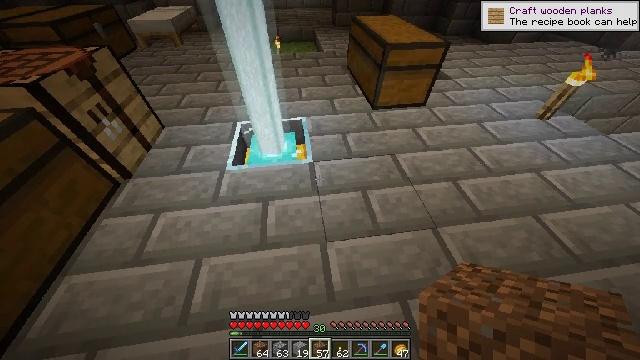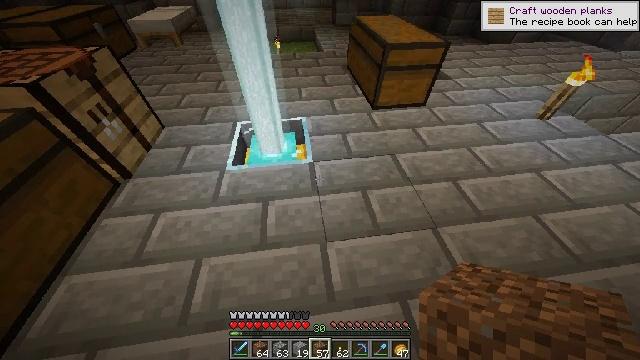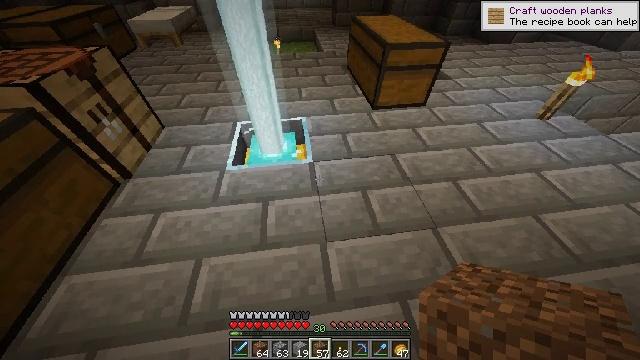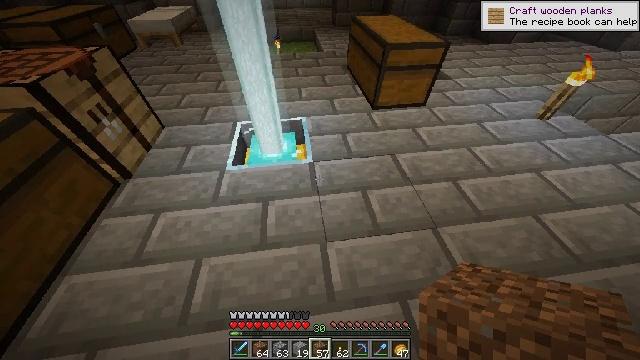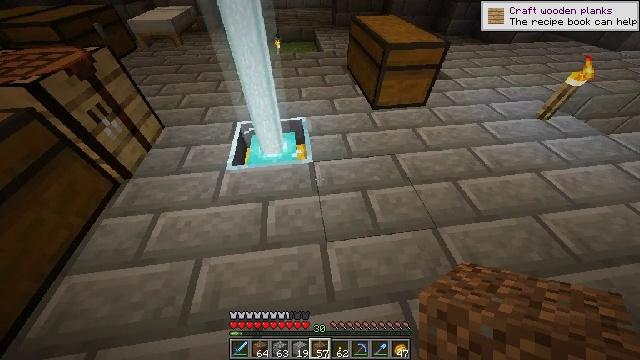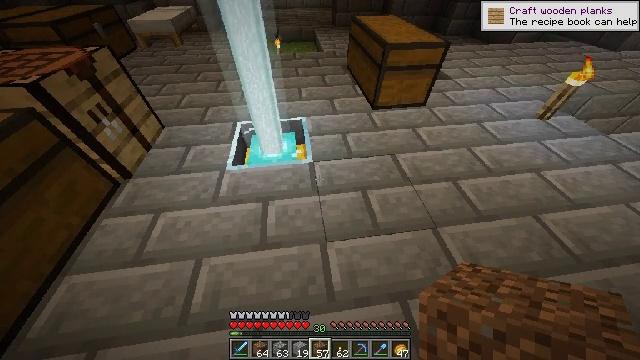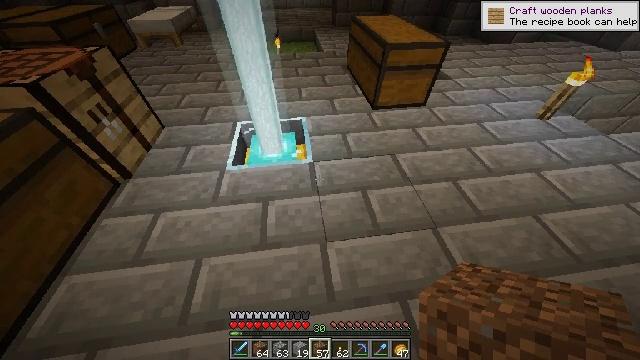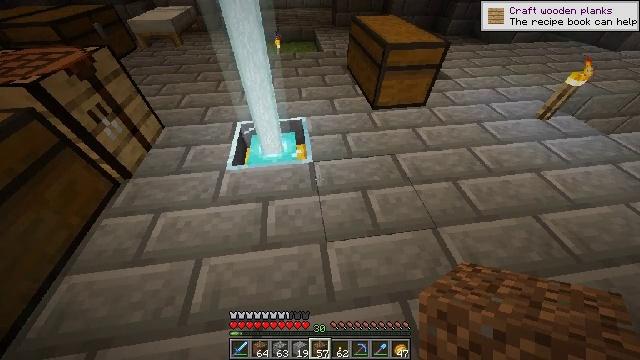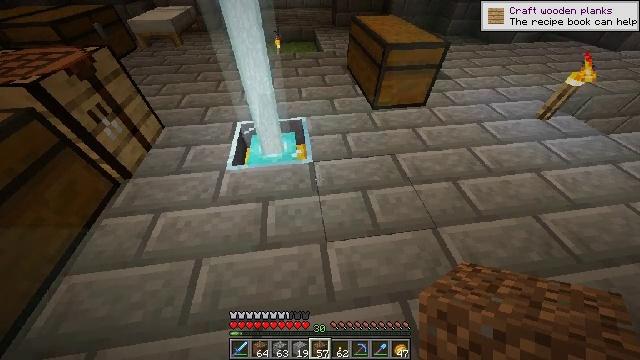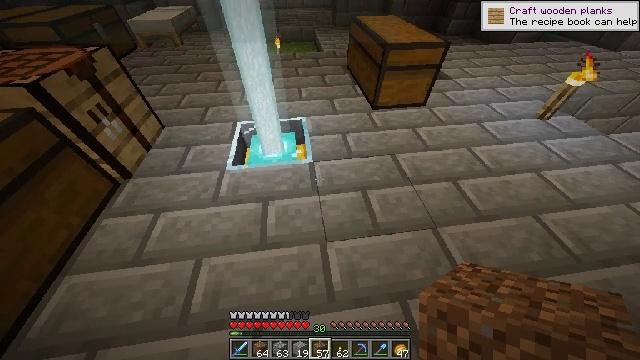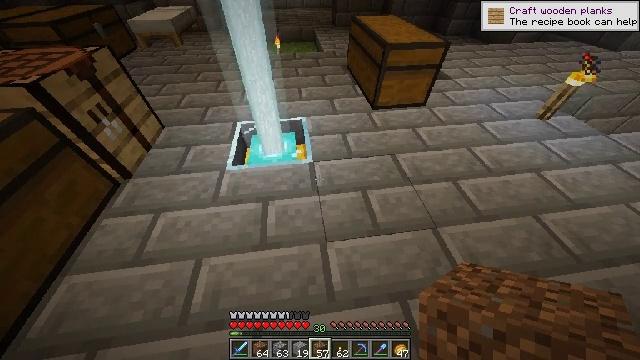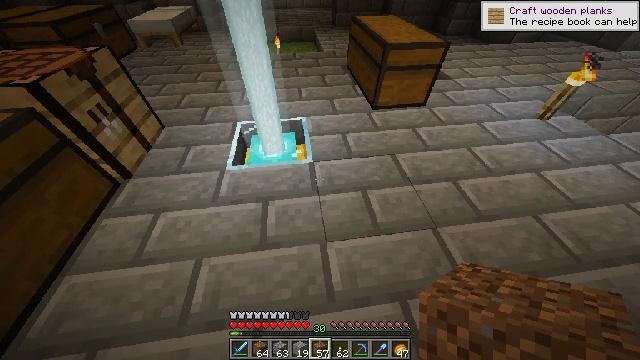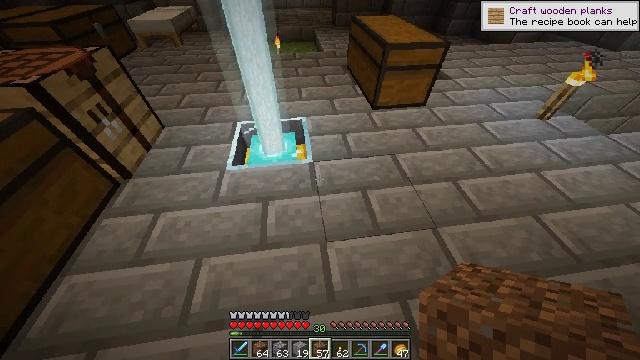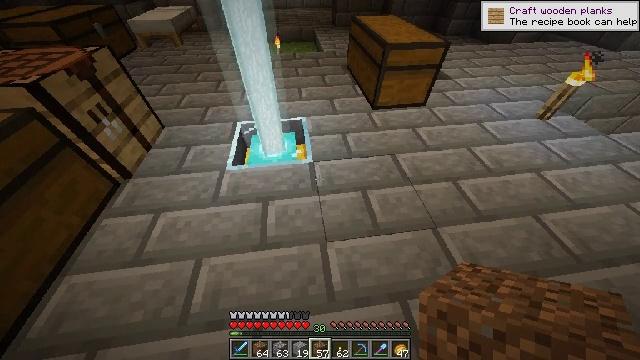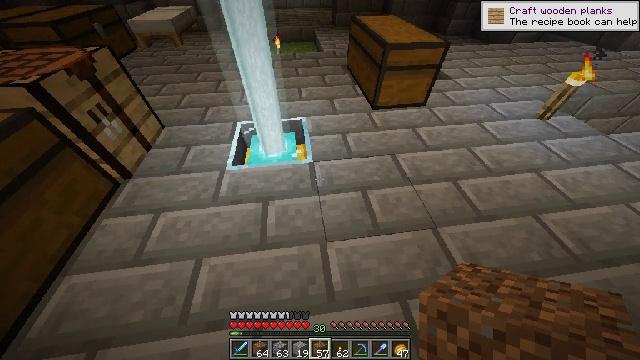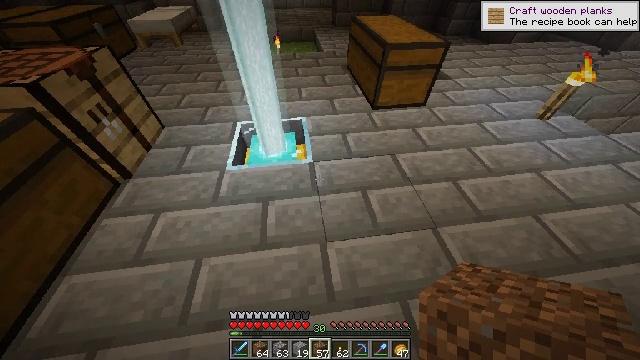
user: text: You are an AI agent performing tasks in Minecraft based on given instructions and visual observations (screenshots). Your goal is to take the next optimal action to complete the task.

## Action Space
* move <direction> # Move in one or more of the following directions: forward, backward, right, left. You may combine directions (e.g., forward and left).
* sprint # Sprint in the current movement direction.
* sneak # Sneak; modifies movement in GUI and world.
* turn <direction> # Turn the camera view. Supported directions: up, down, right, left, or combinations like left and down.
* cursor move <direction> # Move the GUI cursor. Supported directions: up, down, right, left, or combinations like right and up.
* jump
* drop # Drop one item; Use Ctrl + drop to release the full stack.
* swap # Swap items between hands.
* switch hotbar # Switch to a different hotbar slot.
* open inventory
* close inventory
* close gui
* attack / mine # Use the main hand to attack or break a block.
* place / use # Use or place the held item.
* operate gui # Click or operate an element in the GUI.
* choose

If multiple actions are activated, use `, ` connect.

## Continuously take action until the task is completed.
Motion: motion action
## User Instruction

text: Retrieve the stone bricks from an old building.
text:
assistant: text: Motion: no_op
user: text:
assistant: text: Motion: no_op
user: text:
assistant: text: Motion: no_op
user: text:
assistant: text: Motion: no_op
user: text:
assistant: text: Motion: no_op
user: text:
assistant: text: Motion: no_op
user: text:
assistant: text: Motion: no_op
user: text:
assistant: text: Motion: no_op
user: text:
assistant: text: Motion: no_op
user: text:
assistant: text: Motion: no_op
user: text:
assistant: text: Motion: no_op
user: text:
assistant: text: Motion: no_op
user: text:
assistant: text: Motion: no_op
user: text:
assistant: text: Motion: no_op
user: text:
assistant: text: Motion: no_op
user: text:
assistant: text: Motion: no_op
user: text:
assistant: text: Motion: no_op
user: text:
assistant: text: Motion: no_op
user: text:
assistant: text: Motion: no_op
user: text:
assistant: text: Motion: no_op
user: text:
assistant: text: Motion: no_op
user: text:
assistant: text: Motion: no_op
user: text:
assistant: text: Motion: no_op
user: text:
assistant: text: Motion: no_op
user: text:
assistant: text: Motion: no_op
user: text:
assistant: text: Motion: no_op
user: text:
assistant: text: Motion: no_op
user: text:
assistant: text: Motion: no_op
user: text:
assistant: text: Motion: no_op
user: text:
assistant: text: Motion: no_op